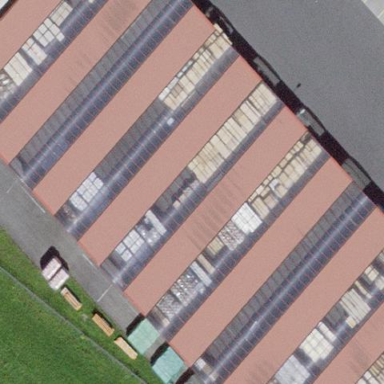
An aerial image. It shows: View of roof of building.